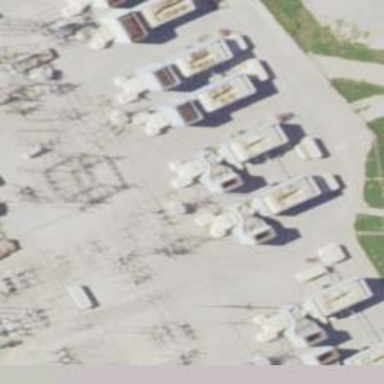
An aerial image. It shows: Gas turbine power generator.